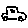
Label: car